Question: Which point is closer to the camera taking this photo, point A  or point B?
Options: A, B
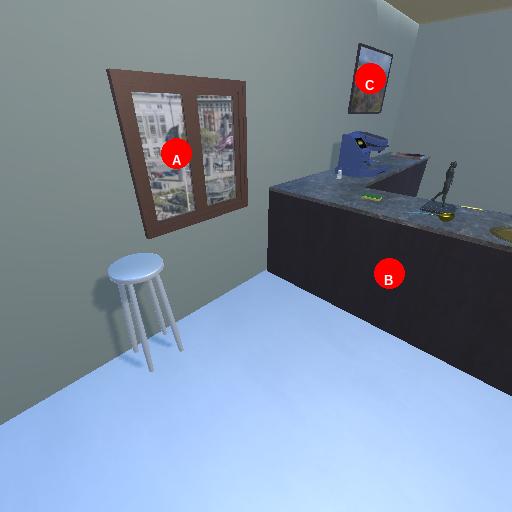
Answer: A